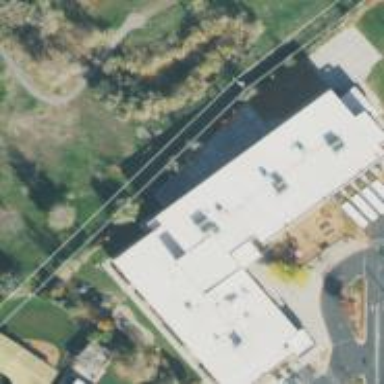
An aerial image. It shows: School building.